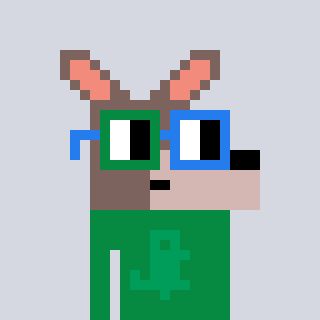
a pixel art character with square green and blue glasses, a kangaroo-shaped head and a green-colored body on a cool background